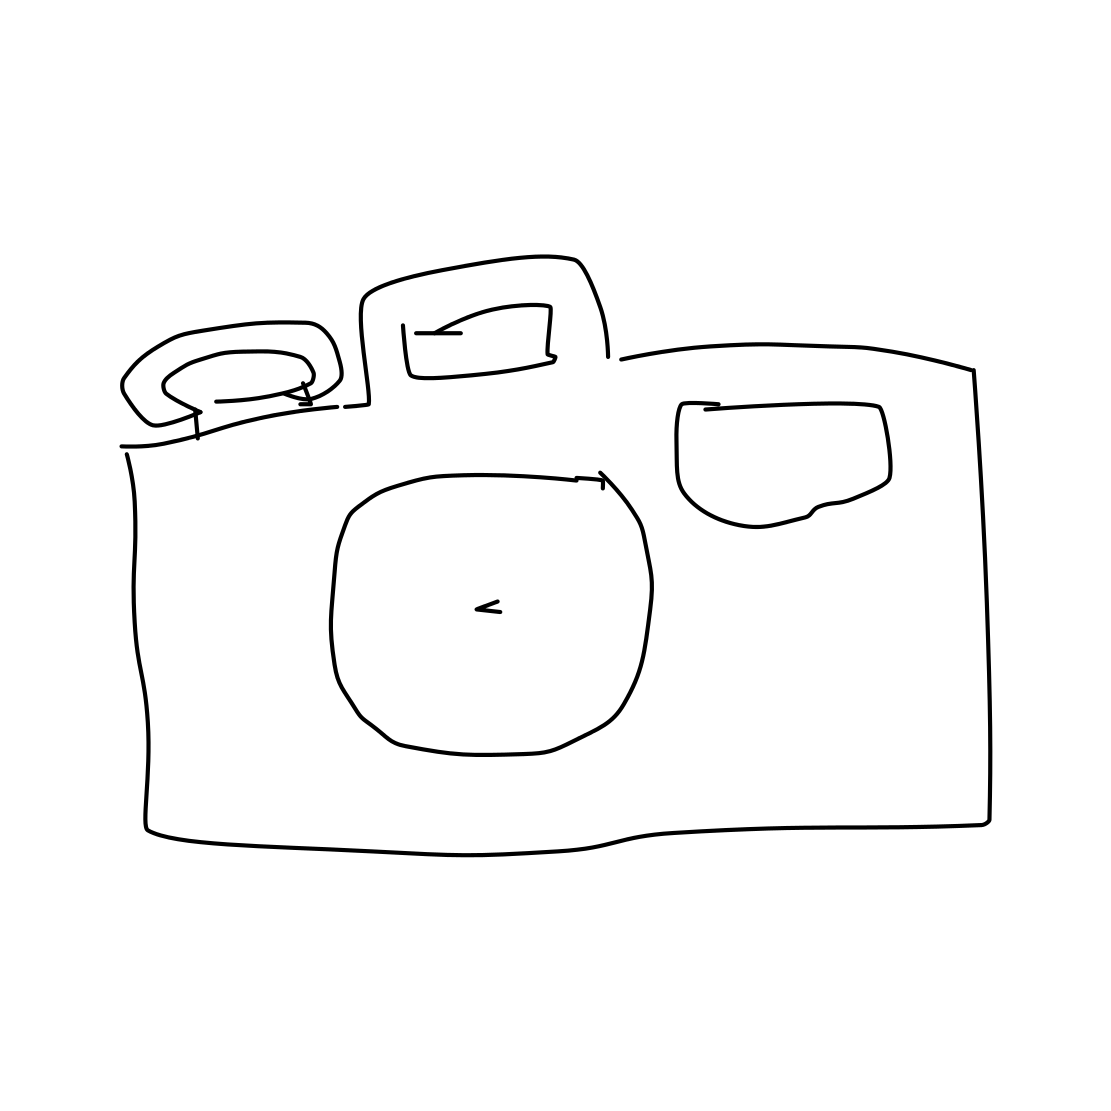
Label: camera